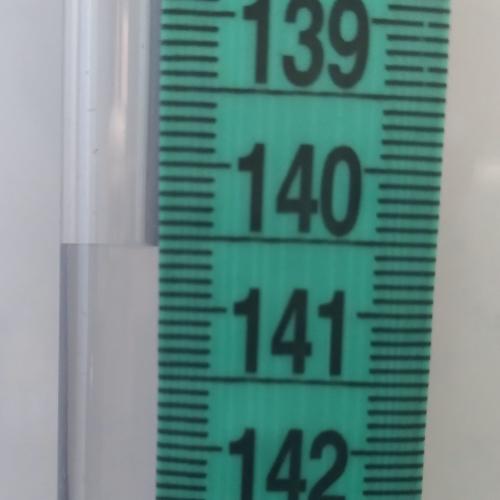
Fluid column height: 140.6 cm